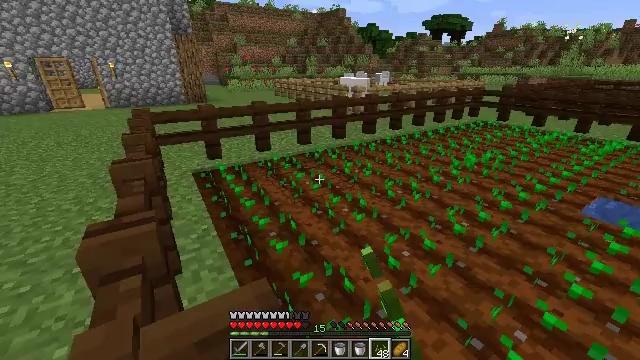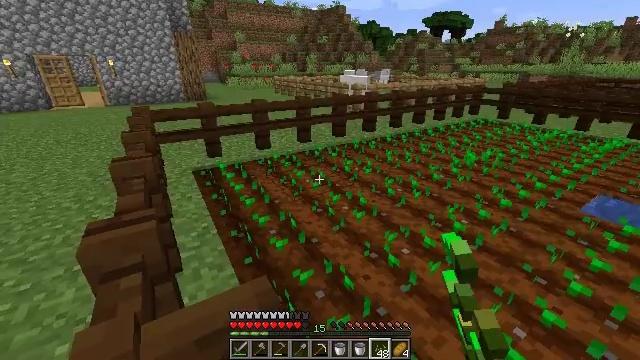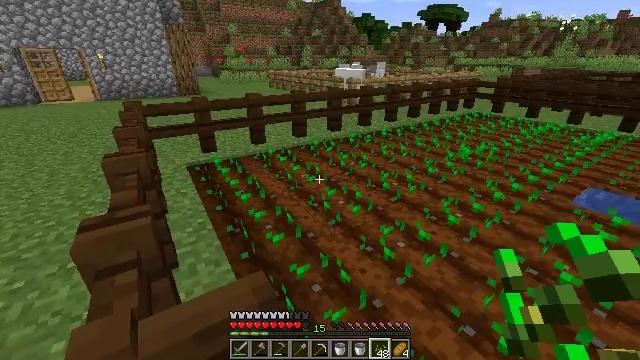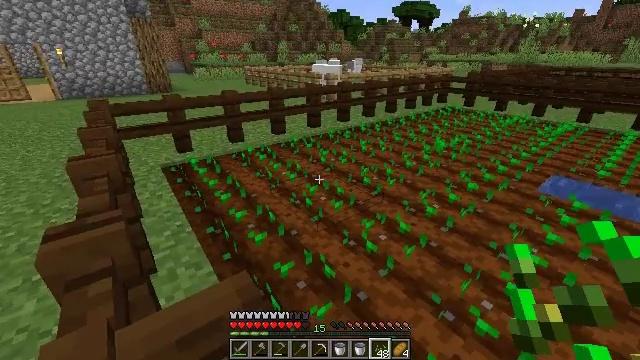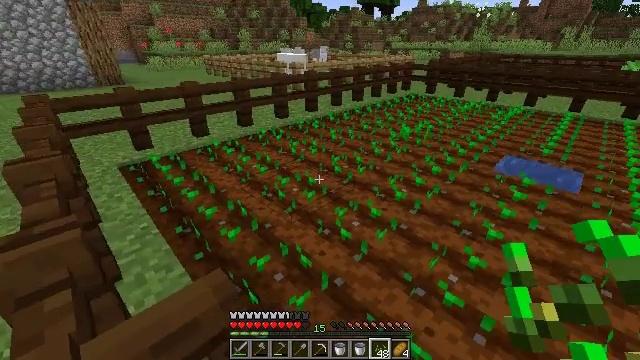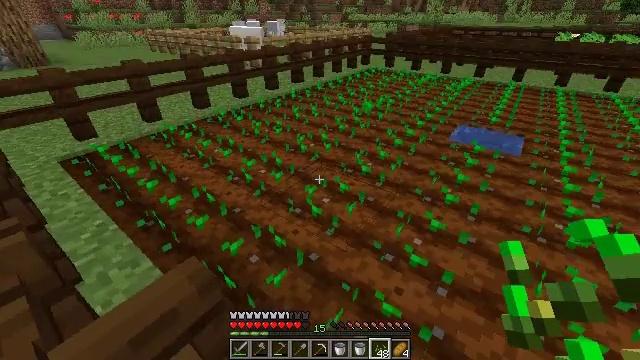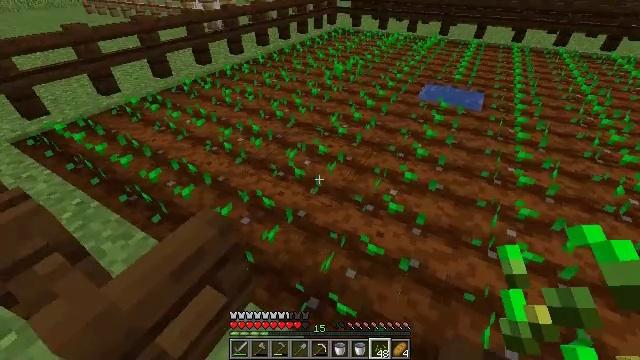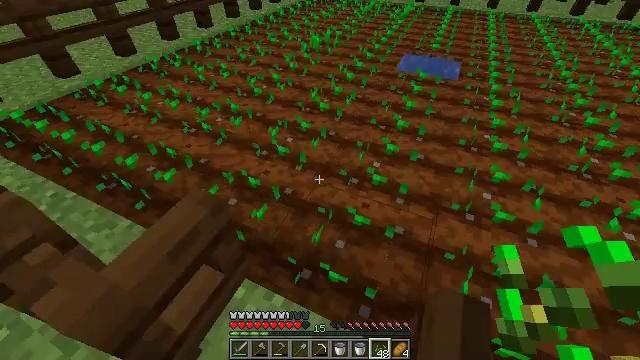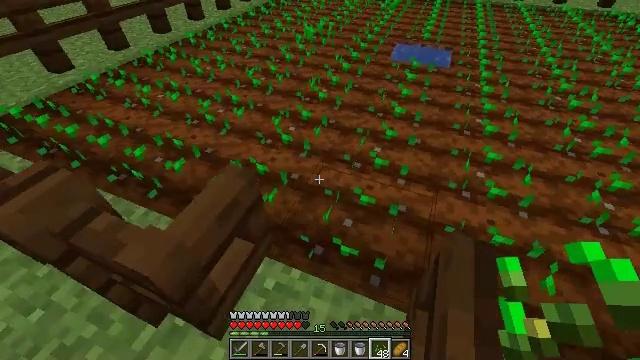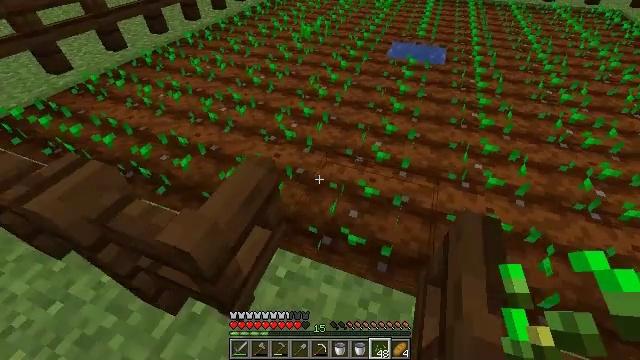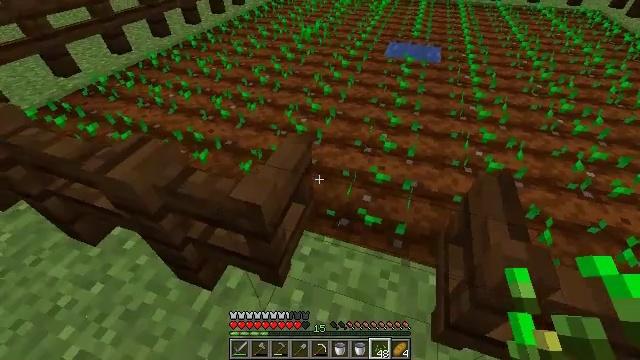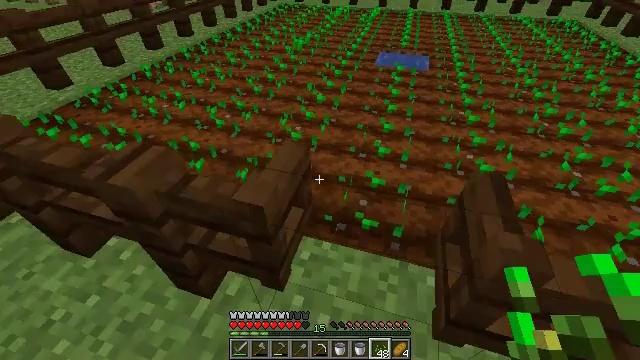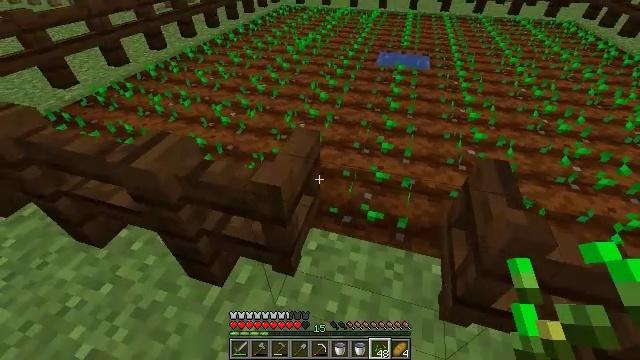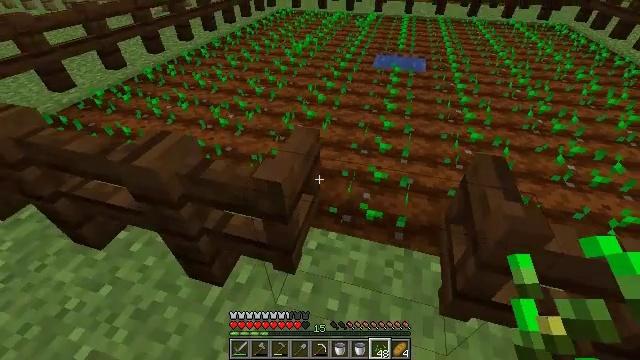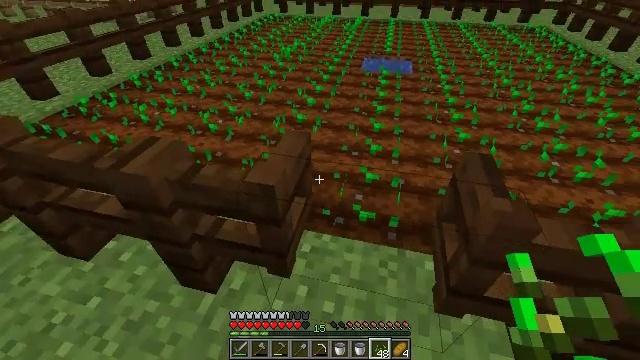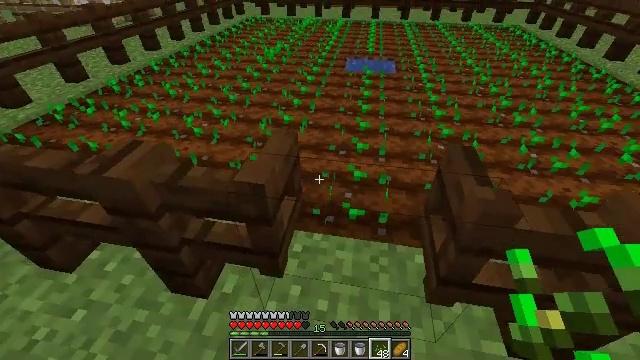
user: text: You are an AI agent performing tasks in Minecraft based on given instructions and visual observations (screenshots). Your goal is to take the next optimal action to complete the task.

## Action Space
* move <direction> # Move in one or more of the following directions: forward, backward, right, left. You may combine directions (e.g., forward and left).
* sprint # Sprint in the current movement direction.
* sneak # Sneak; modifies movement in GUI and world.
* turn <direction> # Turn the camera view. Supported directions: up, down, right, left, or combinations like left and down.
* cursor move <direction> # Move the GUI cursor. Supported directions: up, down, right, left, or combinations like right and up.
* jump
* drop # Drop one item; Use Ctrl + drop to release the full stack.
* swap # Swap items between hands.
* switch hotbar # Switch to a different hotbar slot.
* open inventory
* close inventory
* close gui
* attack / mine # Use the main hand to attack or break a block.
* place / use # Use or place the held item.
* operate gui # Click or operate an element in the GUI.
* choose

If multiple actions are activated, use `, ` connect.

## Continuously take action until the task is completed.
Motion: motion action
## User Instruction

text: Put three wheat in a row on the crafting grid to craft bread.
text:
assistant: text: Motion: no_op
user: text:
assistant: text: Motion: turn right and down
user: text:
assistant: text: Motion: turn right
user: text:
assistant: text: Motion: turn right and down
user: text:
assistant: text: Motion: move back, turn right and down
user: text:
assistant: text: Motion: move back, turn right and down
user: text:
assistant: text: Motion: move back and move left, turn right and down
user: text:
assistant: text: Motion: move back and move left, turn right and down
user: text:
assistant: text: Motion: move back and move left, turn right
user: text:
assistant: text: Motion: turn right
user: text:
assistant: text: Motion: turn right and up
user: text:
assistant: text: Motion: no_op
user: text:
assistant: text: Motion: no_op
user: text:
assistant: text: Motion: turn right
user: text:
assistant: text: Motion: turn right
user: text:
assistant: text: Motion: turn right
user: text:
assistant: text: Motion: turn right
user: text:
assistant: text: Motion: no_op
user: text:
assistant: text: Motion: no_op
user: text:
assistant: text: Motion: turn left
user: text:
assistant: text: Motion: turn left
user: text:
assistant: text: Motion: turn left
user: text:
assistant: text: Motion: turn left
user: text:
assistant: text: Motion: turn left
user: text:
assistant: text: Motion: turn left
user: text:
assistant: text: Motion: no_op
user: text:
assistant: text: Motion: use / place
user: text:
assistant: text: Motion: use / place
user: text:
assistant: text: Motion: use / place
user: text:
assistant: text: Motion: no_op